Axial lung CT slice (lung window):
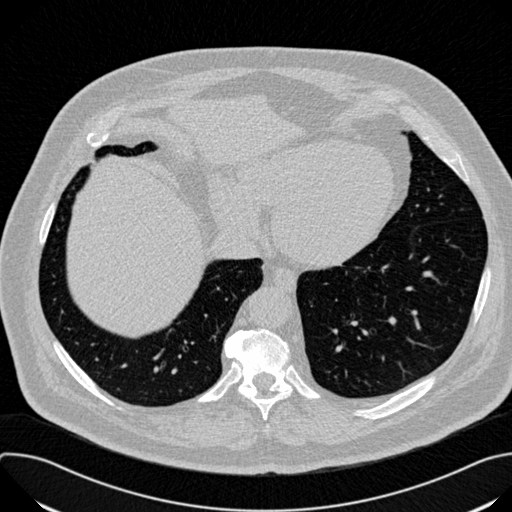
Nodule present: no